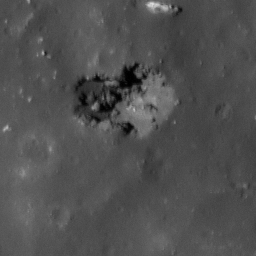
Pit: Tycho 16
Host crater: Tycho
Host type: impact_melt
Lunar coordinates: latitude -43.102, longitude 347.78